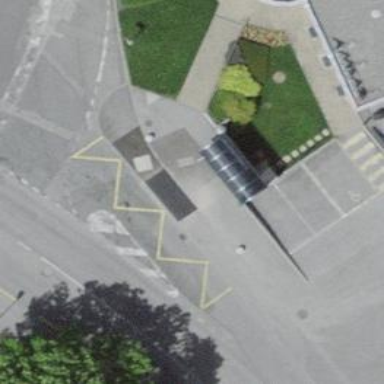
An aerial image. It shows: Bus stop with shelter. It is platform for public transport.